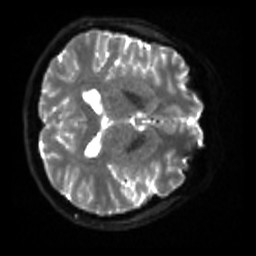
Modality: sbref
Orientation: axial
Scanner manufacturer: siemens
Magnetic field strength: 3 T
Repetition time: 4 s
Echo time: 0.0594 s